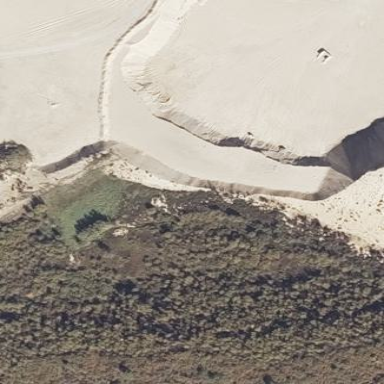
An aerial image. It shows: Quarry that is source of aggregate.